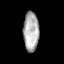
Tissue: lung
Cell type: Epithelial cells
Senescence score: 0.2014
Nuclear area (px): 605
Mean DAPI intensity: 173.111